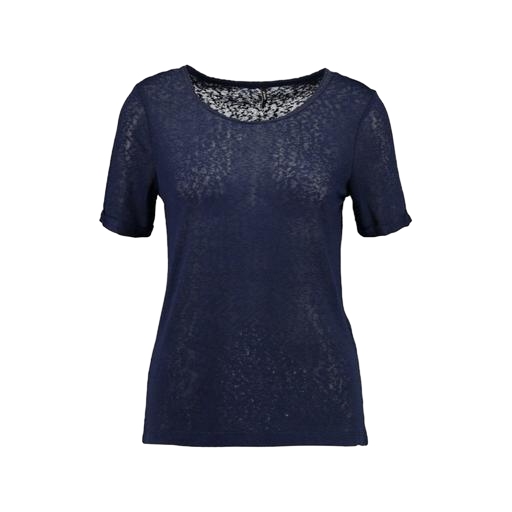
blue t-shirt only macy, blue nly t-shirt, short-sleeve top only macy, white background